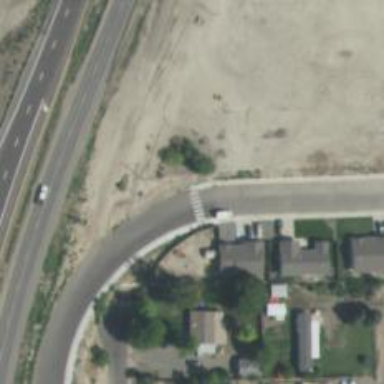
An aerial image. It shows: Marked crossing with zebra road marking.